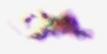
Label: Detritus